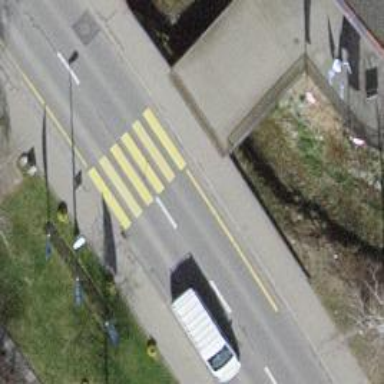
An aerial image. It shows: Pedestrian crossing with zebra markings on the footway.